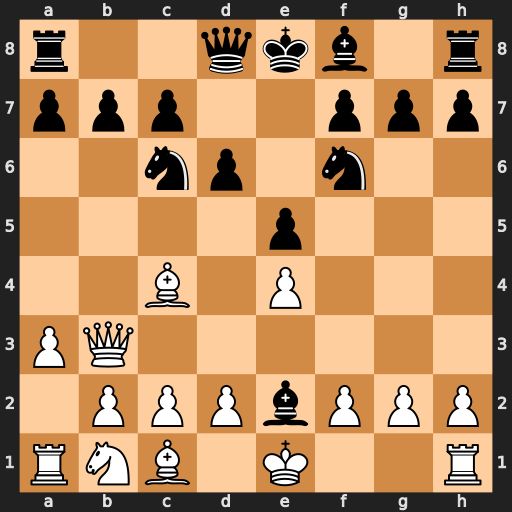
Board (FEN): r2qkb1r/ppp2ppp/2np1n2/4p3/2B1P3/PQ6/1PPPbPPP/RNB1K2R
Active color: w
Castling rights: KQkq
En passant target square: -
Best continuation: Bxf7+ Kd7 Qe6#